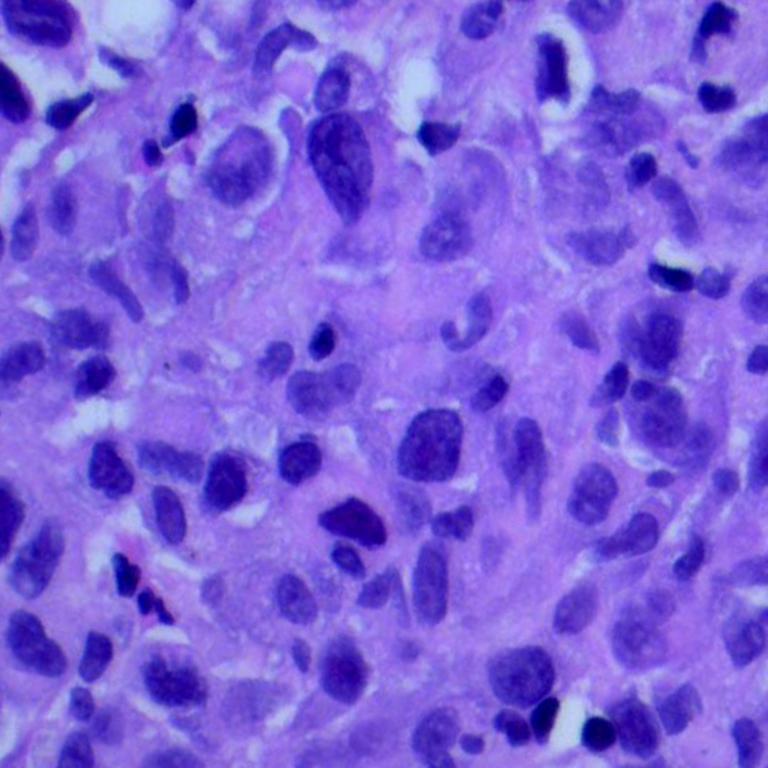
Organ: lung
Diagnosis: adenocarcinomas